Interaction volume radius: 5 \u00c5
Interaction volume height: 40 \u00c5
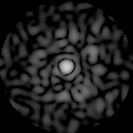
Disorder parameter: 0.83